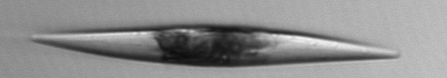
Label: Pleurosigma